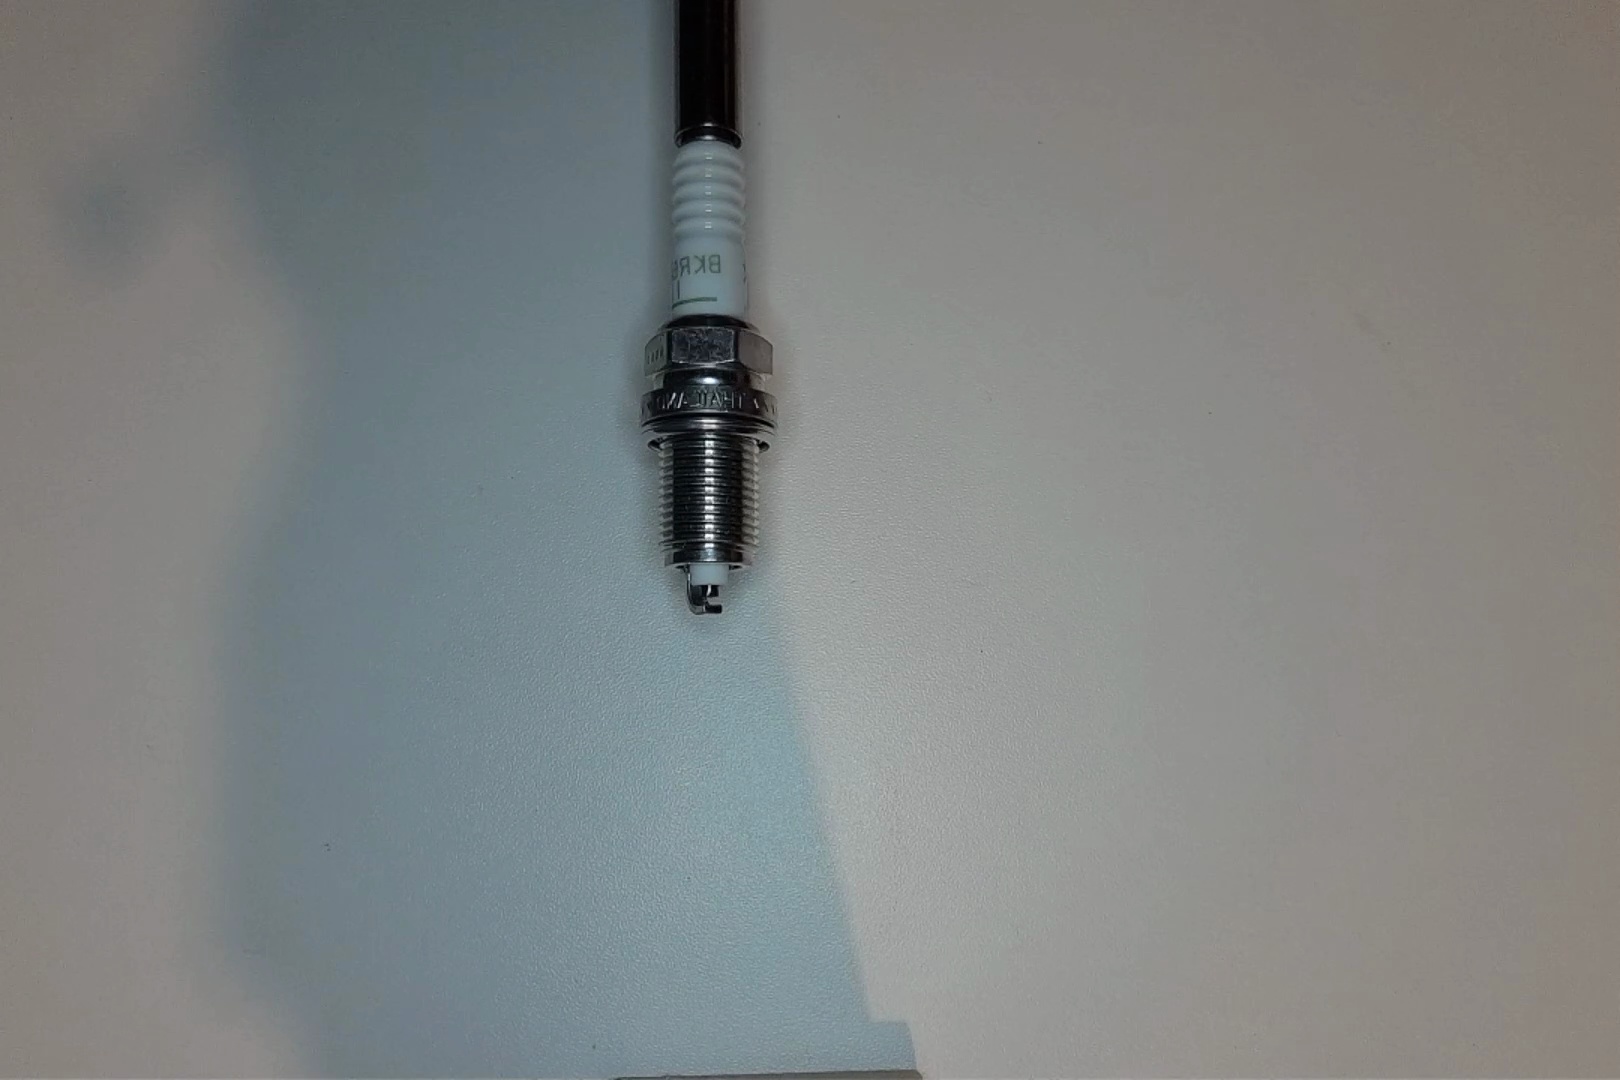
Label: no anomaly